Question: I am using <URL> to write and read excel files,my poi version is ,but now I faced a problem and do not find a good solution to solve it.
First I am use poi to write some datas to the excel table and will use <URL> to add some prompt information in the table header,as the picture shown below:
The value in the cell is ,and the prompt title is .After the excel generated successfully,other users will add some modification to the data cell and I need to read and parse the excel file and I want to get the prompt value again.So my question is:
I am using and .I found there is a method called in the <URL>,but I can not find this method in my poi3.9 jar file and also can not find it in the POI3.9 javadoc.
any help would be grateful!

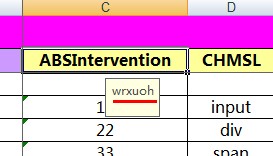
Answer: Promoting a comment to an answer - you can't
That functionality was added to Apache POI after the 3.9 release you mention in your question
As per the <URL>, you need to upgrade to at least POI 3.11 beta 3 to use that feature. 3.11 final, when it comes out shortly, will be the first stable release to include it